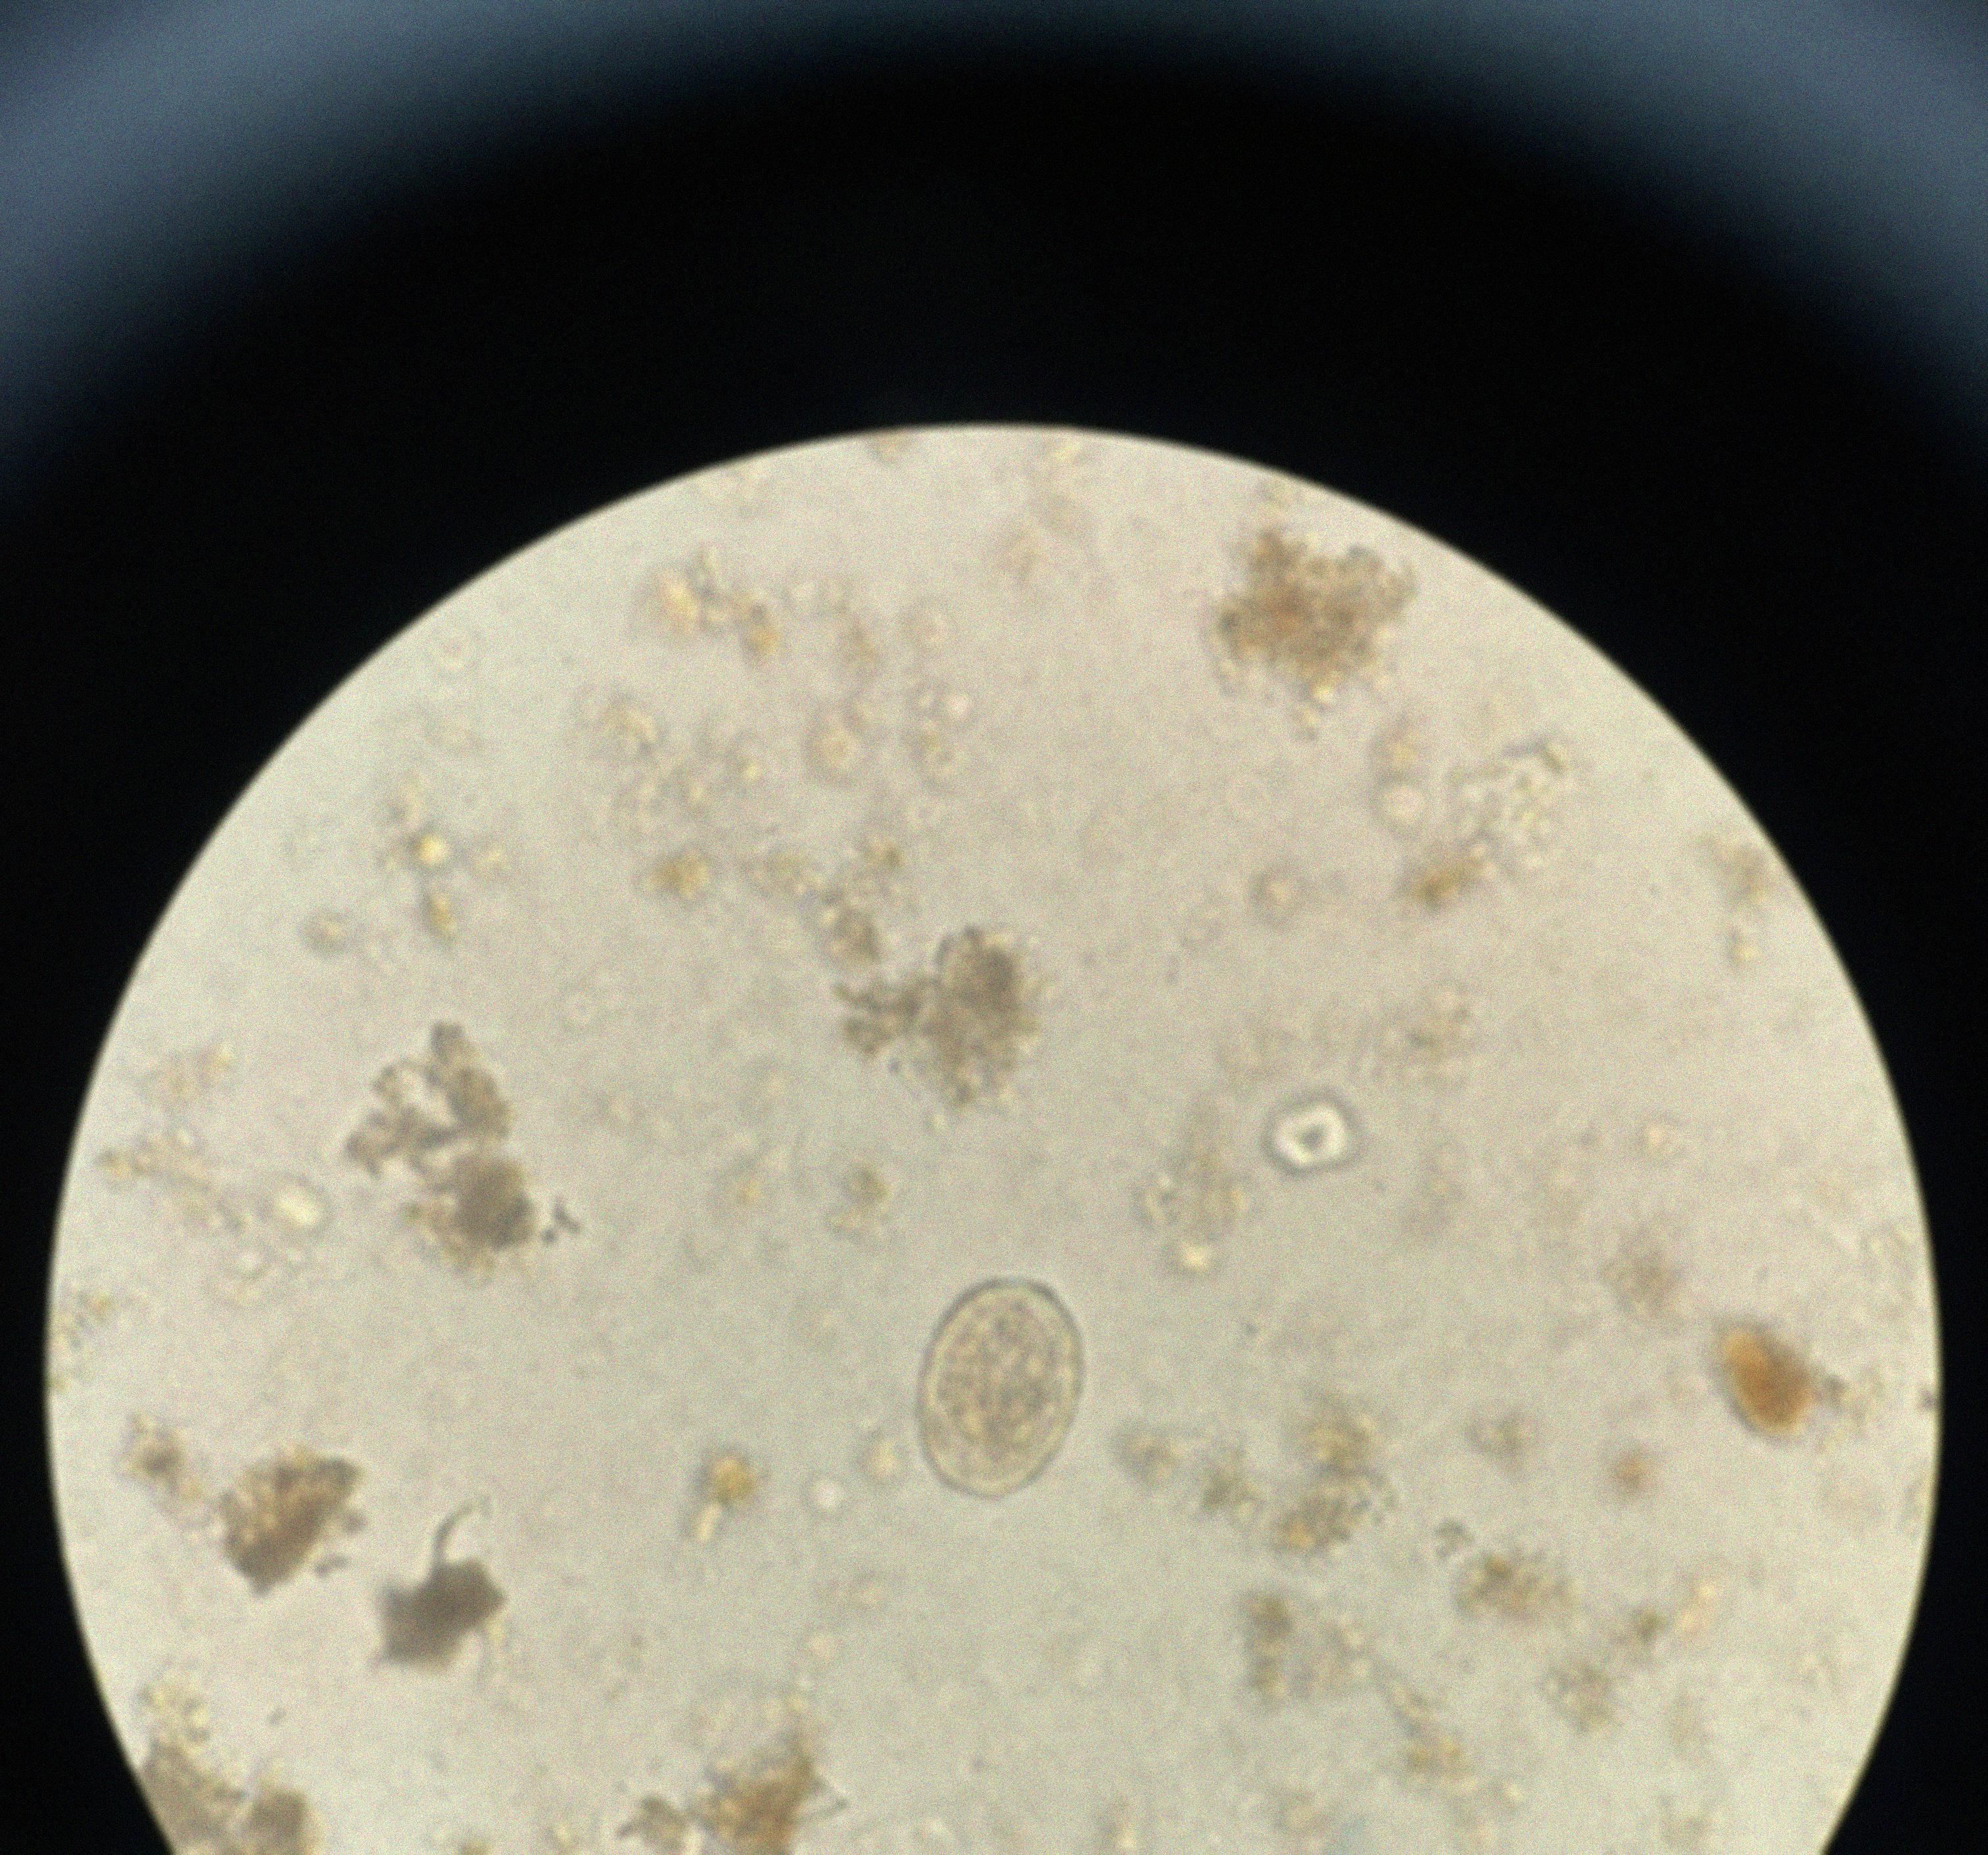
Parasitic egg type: Ascaris lumbricoides